Aerial crown-view tile of a tropical tree (Barro Colorado Island, Panama), acquired 20240716:
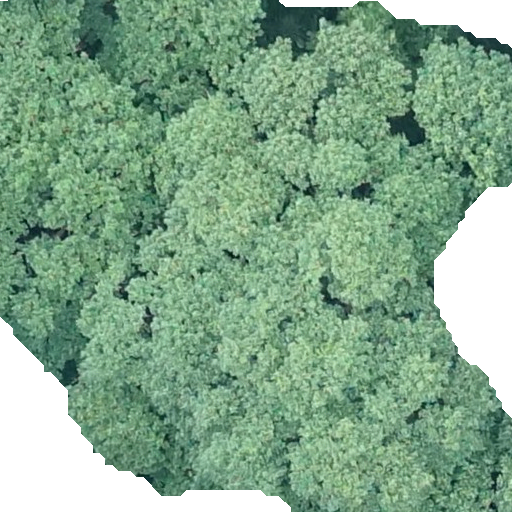
Species: Hieronyma alchorneoides
GBIF accepted scientific name: Hieronyma alchorneoides
Crown area: 442.682 m²